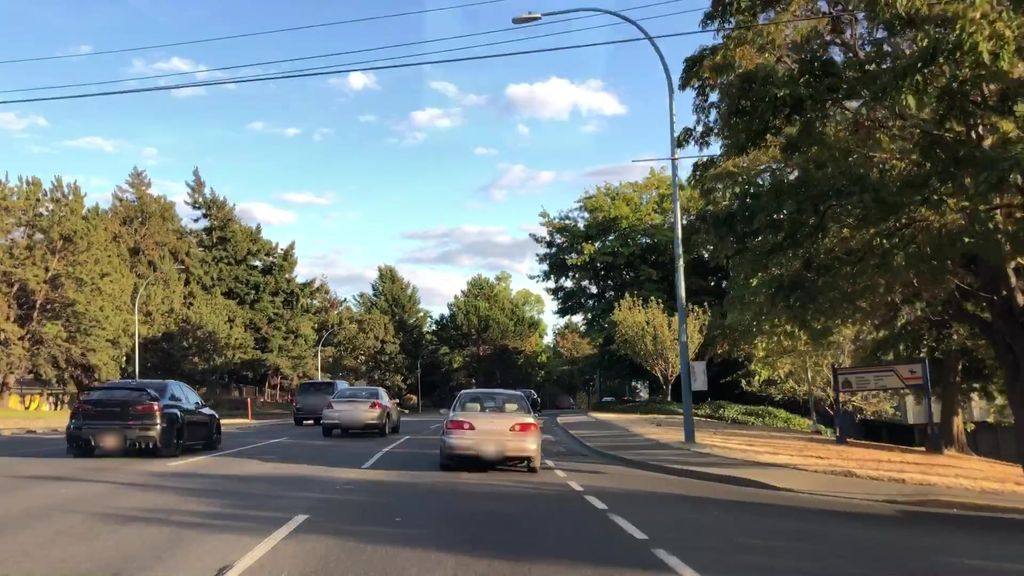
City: victoria